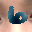
Label: 6